Question: I have a weird issue. When I create a new Form in Visual Studio (WinForm), in the designer always appears at location 0,0.
Somehow (I don't know how), my form is positioned in the middle of the designer (the upper left corner is now in location 120, 150 for example).
Is there any way to put it back in 0,0? Tried to drag it but is not working.
Thanks in advance.
Fernando

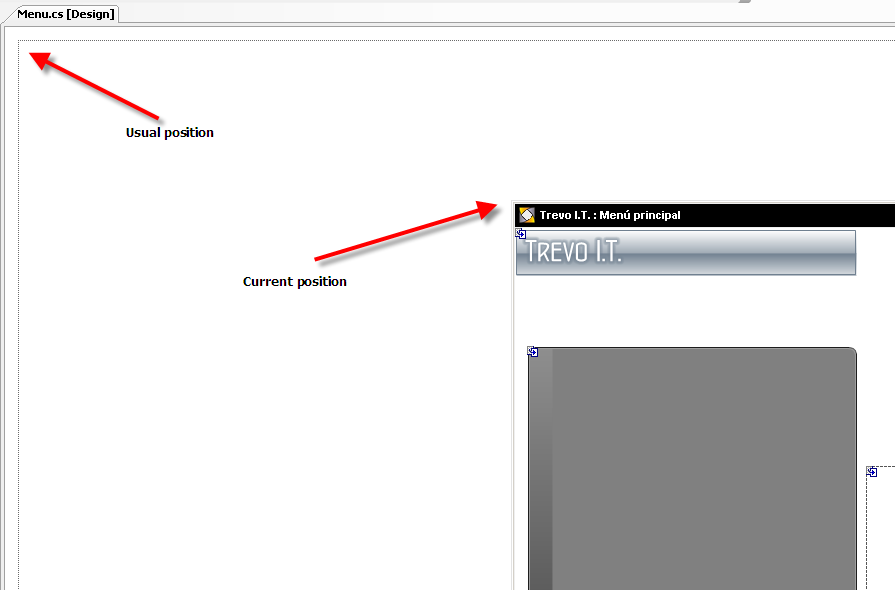
Answer: FOUND IT! I was inheriting the form, and overriding the OnShown like this:
'''
private void gp_InicialN_Shown(object sender, EventArgs e)
{
Rectangle oRect = Screen.GetBounds(this);
this.Top = (oRect.Height / 2) - (this.Height / 2);
this.Left = (oRect.Width / 2) - (this.Width / 2);
}
'''
What I wasn't doing is checking the DesignMode variable. Now, once changed that works fine.
'''
private void gp_InicialN_Shown(object sender, EventArgs e)
{
if (!DesignMode)
{
Rectangle oRect = Screen.GetBounds(this);
this.Top = (oRect.Height / 2) - (this.Height / 2);
this.Left = (oRect.Width / 2) - (this.Width / 2);
}
}
'''